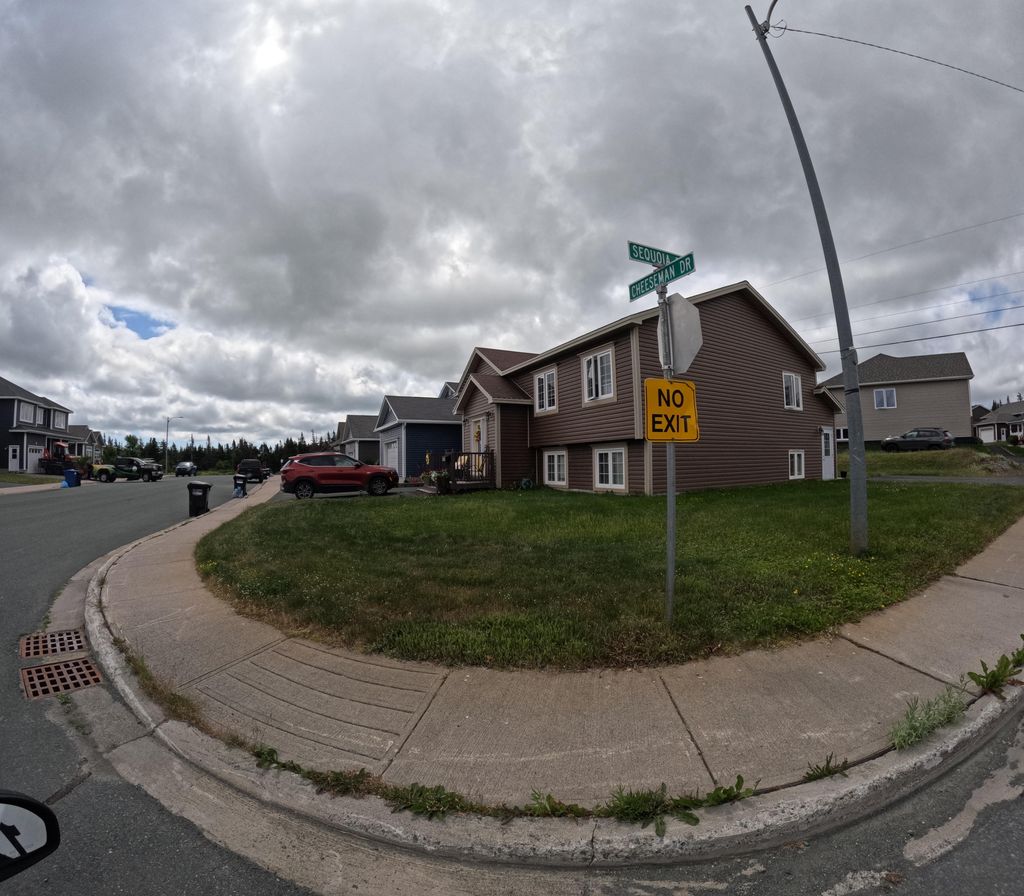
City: st_johns